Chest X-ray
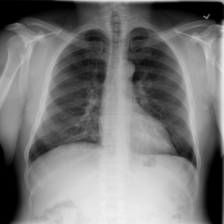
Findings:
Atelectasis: negative
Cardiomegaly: negative
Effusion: negative
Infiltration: negative
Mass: negative
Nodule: negative
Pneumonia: negative
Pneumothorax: negative
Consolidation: negative
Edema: negative
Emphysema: negative
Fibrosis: negative
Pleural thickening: negative
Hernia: negative